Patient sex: F
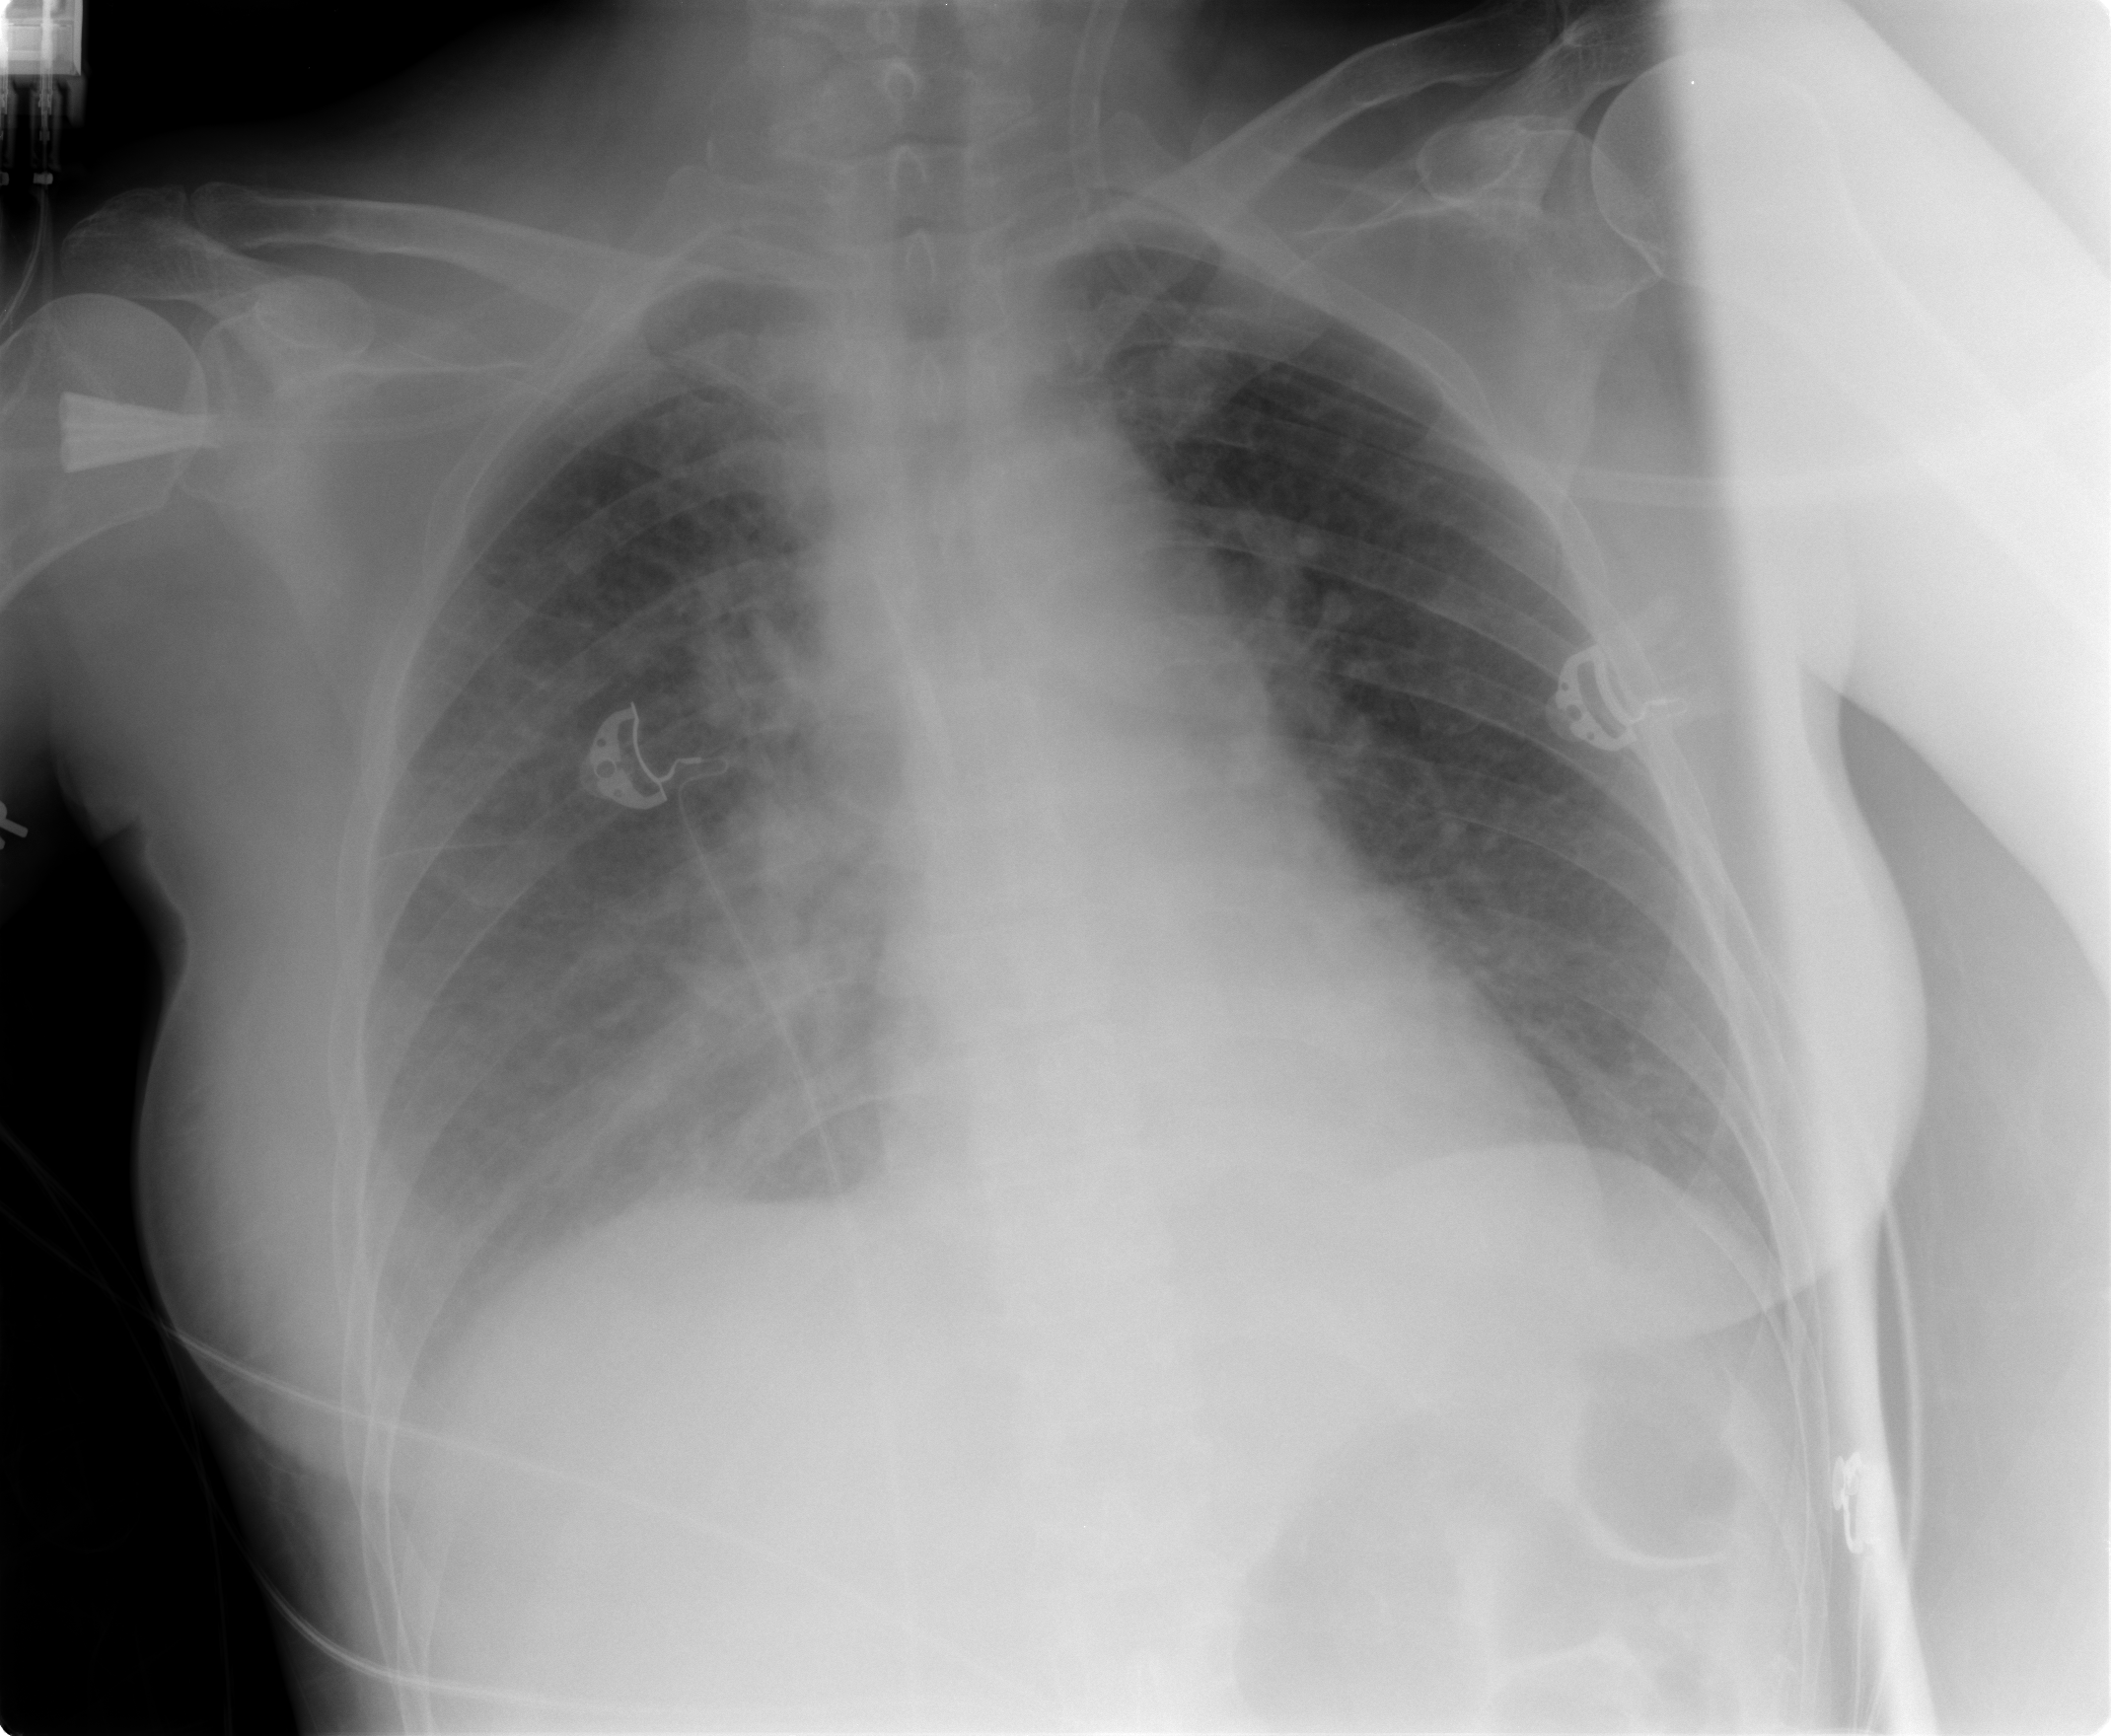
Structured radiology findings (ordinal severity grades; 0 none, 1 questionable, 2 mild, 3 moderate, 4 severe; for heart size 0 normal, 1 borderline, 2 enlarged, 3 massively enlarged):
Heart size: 0
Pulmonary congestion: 1
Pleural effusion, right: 2
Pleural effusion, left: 0
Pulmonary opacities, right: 2
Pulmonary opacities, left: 0
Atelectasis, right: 0
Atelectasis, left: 0